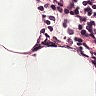
Metastatic tissue present: no